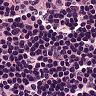
Metastatic tissue present: no